Field crop: tomato
Growth stage: 1
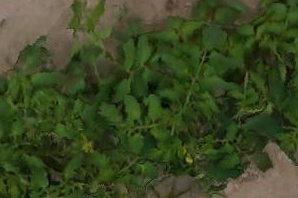
Species: tomato